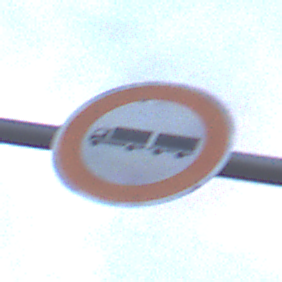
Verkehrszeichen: VerbotLastkraftwagenMitAnhaenger
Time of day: SunriseSunset
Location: Outdoor (Nature)
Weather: PartlyCloudy
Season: NotSpecified
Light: Natural